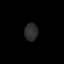
Tissue: prostate
Cell type: Epithelial cells
Senescence score: 0.3282
Nuclear area (px): 233
Mean DAPI intensity: 43.768